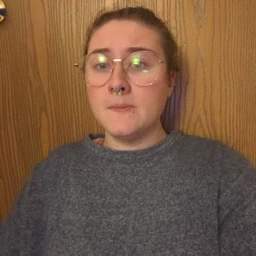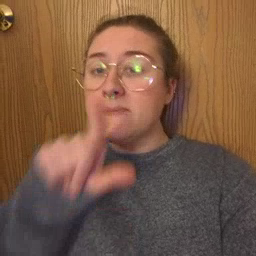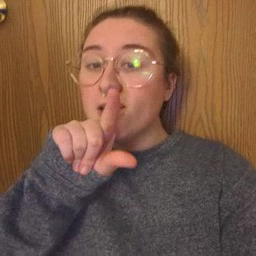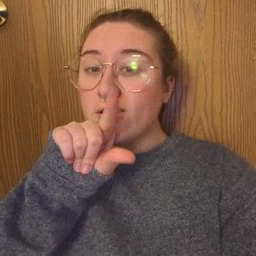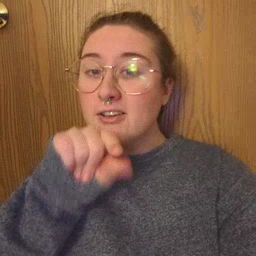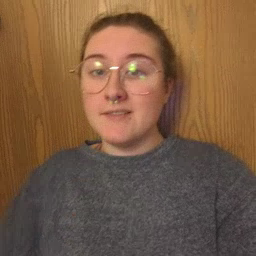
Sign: bird